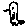
Label: bird